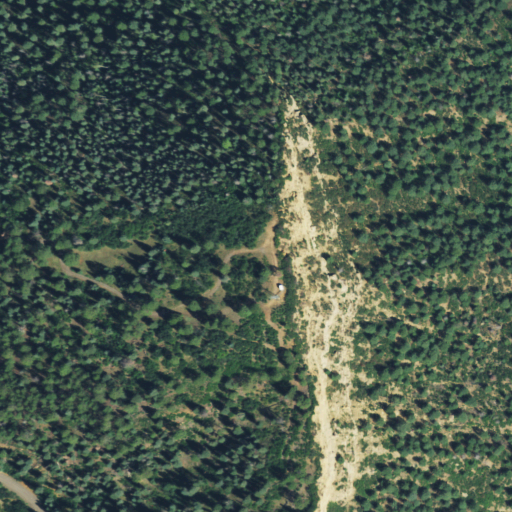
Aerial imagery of mountain in Colorado named Chromo Mountain containing evergreen forest, shrub, deciduous forest, and mixed forest